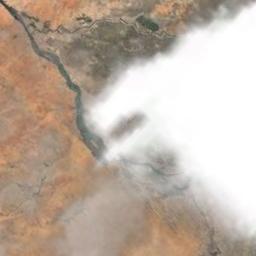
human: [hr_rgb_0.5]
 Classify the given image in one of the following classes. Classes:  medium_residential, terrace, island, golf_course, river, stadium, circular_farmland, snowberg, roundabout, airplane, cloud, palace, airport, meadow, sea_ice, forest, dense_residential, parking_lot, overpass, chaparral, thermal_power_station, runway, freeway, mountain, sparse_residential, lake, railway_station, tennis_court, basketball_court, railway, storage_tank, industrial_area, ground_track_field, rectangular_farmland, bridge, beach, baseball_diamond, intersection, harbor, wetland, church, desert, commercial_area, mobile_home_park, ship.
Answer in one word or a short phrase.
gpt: cloud